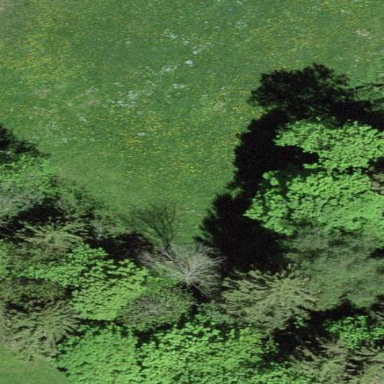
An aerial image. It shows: Forest area.